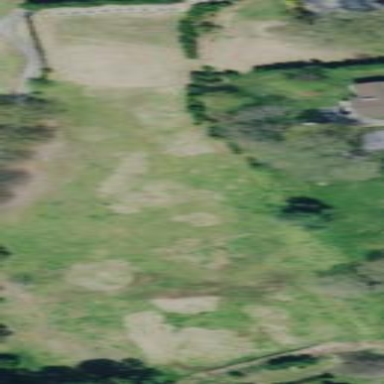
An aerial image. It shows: Grassy area designated for driving range golf.